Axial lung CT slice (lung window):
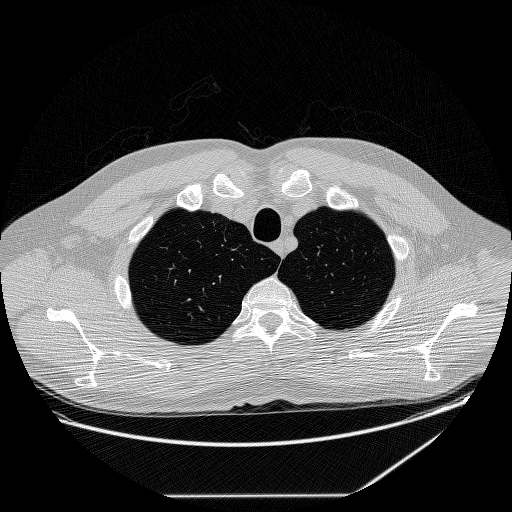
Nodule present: no